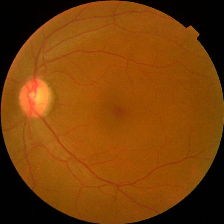
Diabetic retinopathy grade: No DR